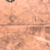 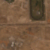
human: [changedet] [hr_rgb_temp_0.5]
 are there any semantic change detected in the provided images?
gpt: A small green area was realized near the horizontal street.